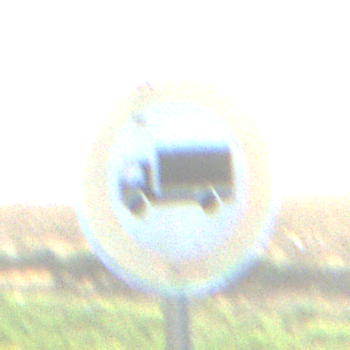
Verkehrszeichen: VerbotFuerKraftfahrzeugeUeberDreiKommaFuenfTonnen
Umgebung: Outdoor, Nature
Tageszeit: SunriseSunset
Wetter: Clear
Licht: Natural
Jahreszeit: NotSpecified
Kontrast: HighContrast